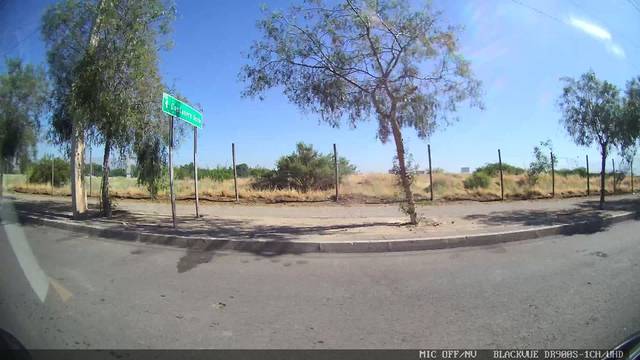
Region: Chile
Coordinates: -33.426, -70.797